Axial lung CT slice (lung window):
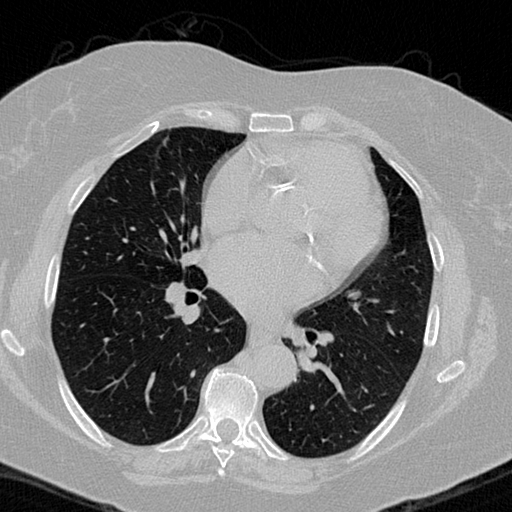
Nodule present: no